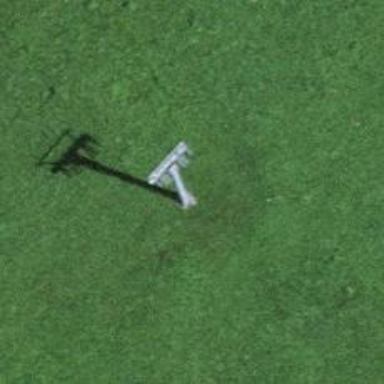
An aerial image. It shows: Pylon used for aerialway.